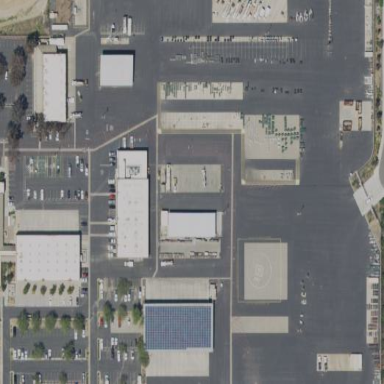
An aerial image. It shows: Utility depot.